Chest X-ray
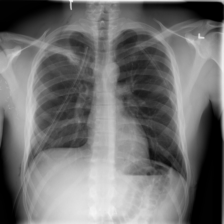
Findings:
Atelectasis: negative
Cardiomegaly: negative
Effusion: negative
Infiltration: negative
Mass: negative
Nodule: negative
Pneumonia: negative
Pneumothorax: negative
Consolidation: negative
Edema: negative
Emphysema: negative
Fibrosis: negative
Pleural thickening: negative
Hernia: negative